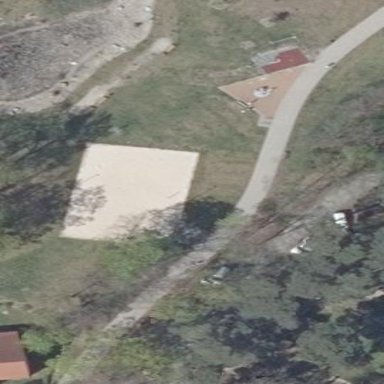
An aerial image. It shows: Sandy pitch for beach volleyball.